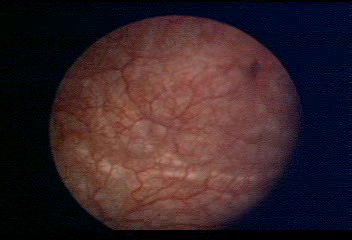
Modality: WLC
Class: Normal mucosa
Bladder cancer association: No